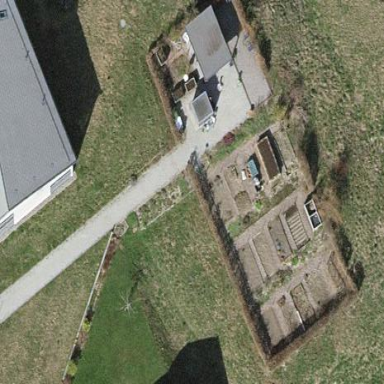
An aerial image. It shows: Garden area designated for leisure land.